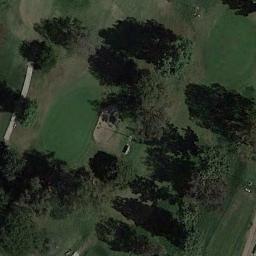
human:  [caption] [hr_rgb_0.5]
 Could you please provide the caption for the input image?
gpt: The golf course has some fairways, Barrier trees and a sandpit .

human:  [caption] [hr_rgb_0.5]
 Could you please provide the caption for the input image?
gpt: There are more than a dozen bunkers and winding paths in this area .

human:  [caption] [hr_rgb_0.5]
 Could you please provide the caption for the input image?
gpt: Many trees are near the golf course .

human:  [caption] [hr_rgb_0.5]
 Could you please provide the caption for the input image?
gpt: There is a trail and many trees on a large green lawn on the golf course .

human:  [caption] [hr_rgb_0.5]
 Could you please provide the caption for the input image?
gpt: There are some green trees on the golf course .